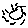
Label: sun